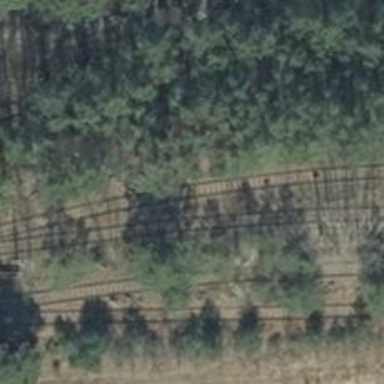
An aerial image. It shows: Railway spur service.